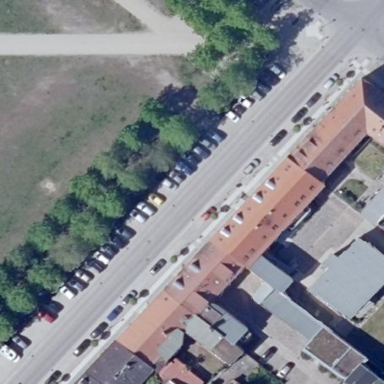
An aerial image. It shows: Street side parking area.